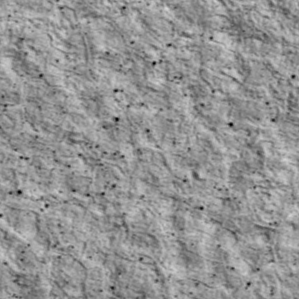
Label: non_frost